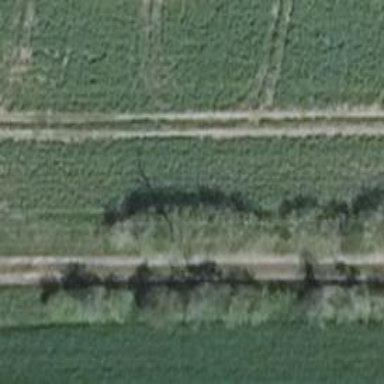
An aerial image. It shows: Row of deciduous broadleaved trees.